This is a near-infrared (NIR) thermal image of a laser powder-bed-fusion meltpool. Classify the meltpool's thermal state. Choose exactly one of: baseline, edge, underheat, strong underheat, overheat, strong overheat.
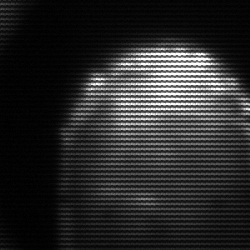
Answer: edge